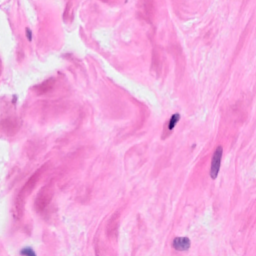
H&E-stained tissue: Breast